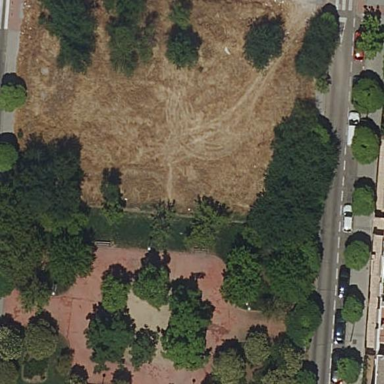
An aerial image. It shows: Park.